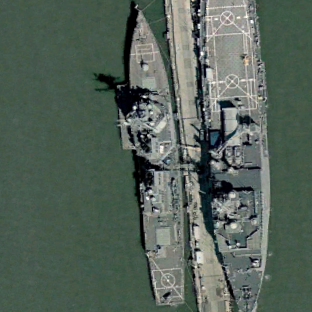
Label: destroyer